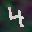
Label: 4